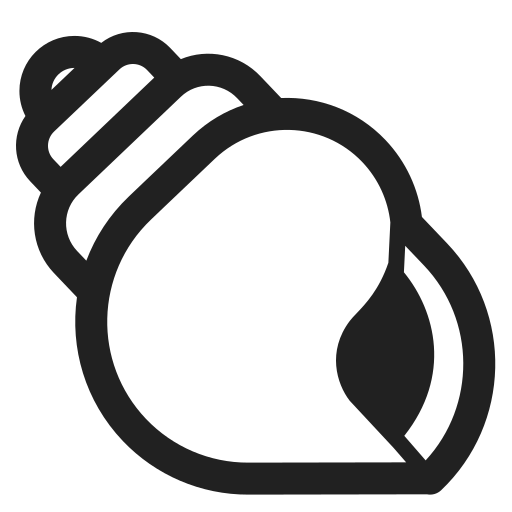
spiral shell high contrast